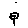
Label: flower